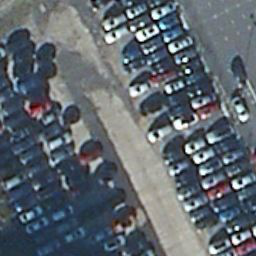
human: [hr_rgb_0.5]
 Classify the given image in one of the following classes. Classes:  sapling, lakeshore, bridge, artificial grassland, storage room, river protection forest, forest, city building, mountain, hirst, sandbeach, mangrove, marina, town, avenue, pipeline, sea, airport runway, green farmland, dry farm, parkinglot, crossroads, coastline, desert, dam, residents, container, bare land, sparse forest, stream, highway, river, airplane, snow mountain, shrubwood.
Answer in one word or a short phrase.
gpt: parkinglot